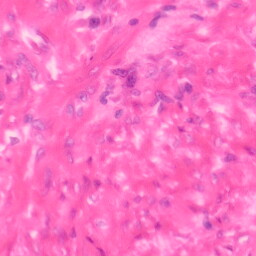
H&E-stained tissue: Colon